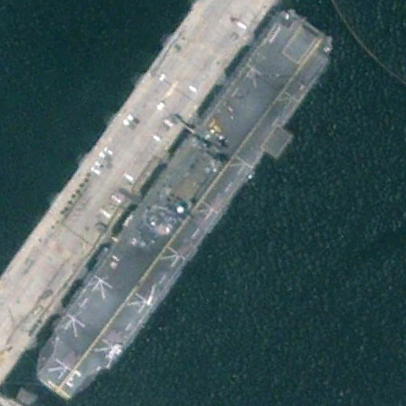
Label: assault